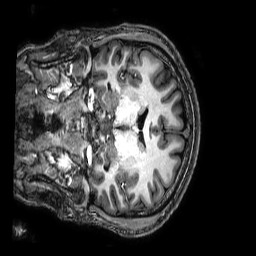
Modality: T1w
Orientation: coronal
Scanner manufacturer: philips
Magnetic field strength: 3 T
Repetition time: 0.008 s
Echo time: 0.003575 s